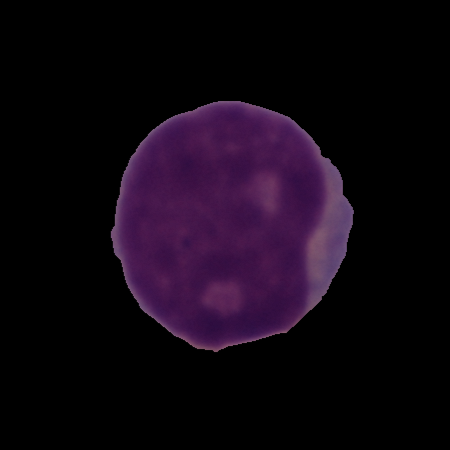
Label: cancer